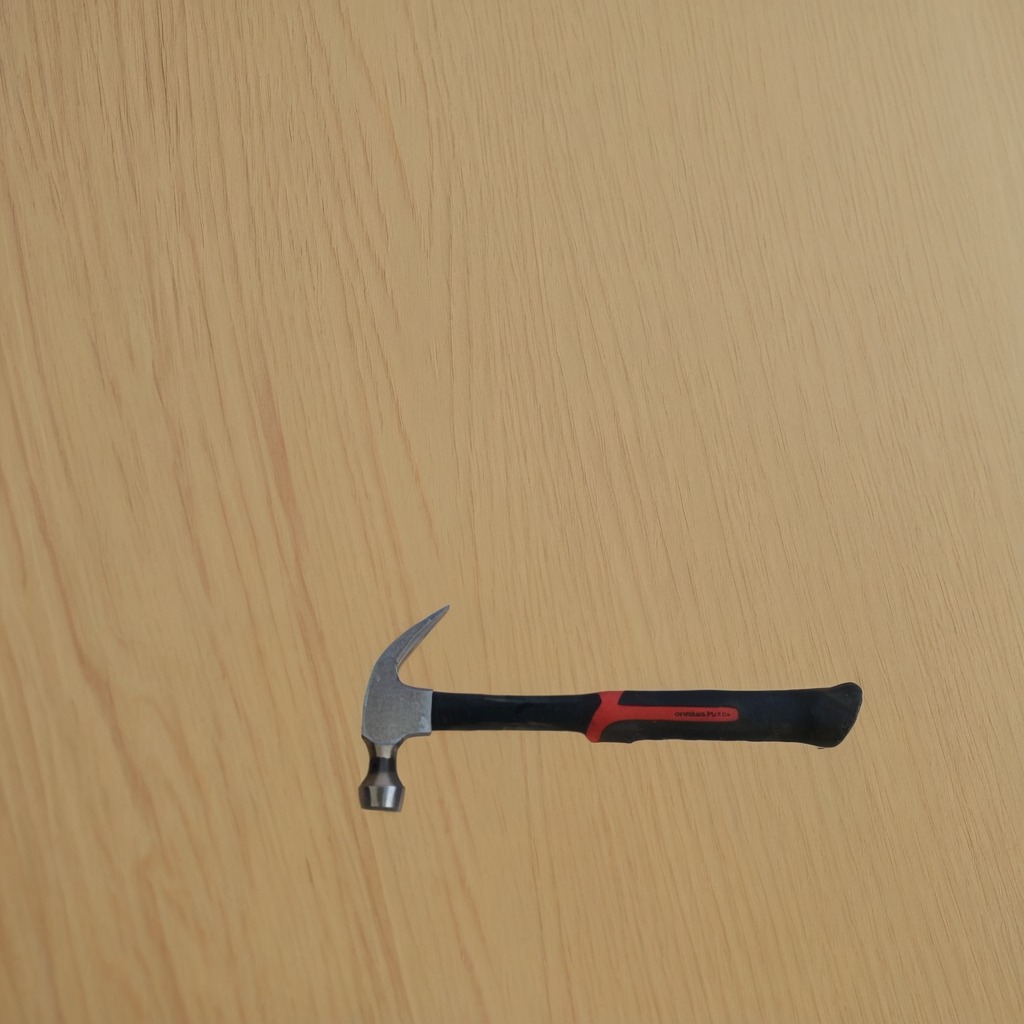
A hammer lies on a plywood surface in a paint workshop lit by afternoon window light.